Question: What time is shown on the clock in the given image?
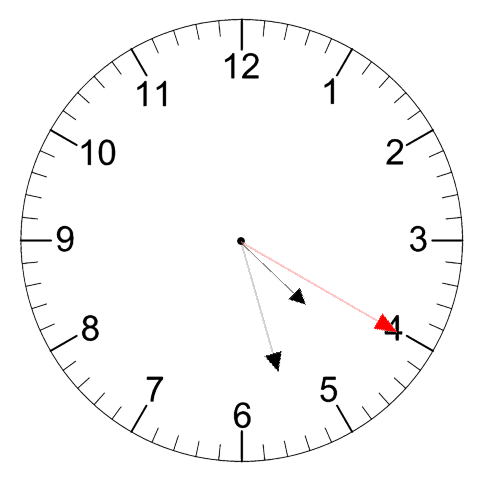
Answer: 04:27:20